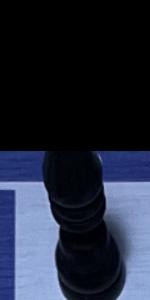
Label: Bishop_Black